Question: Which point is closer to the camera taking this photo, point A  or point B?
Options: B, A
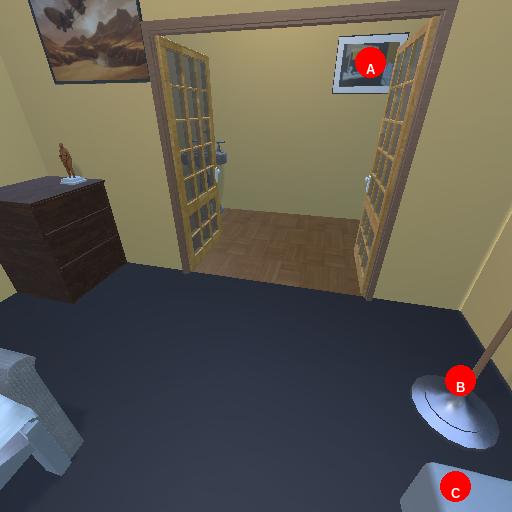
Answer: B